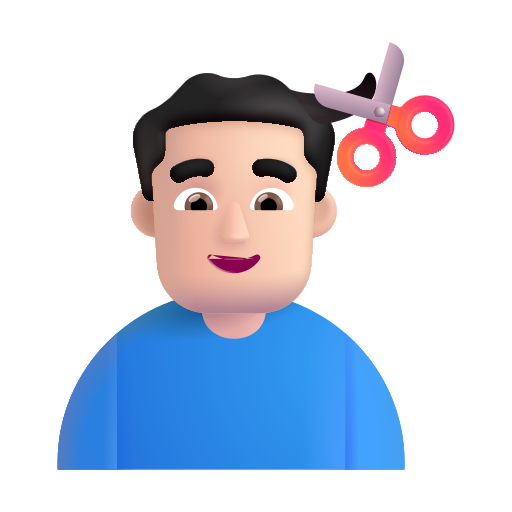
man getting haircut color light